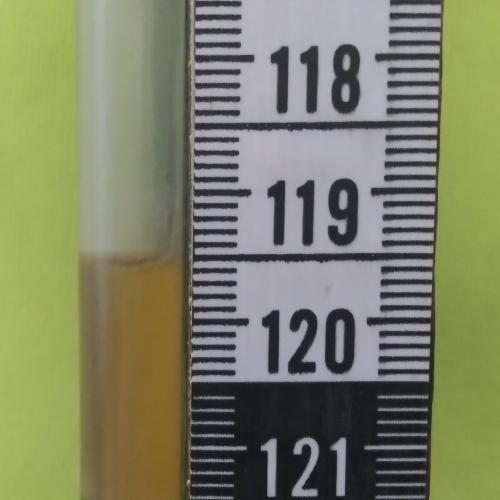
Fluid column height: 119.5 cm